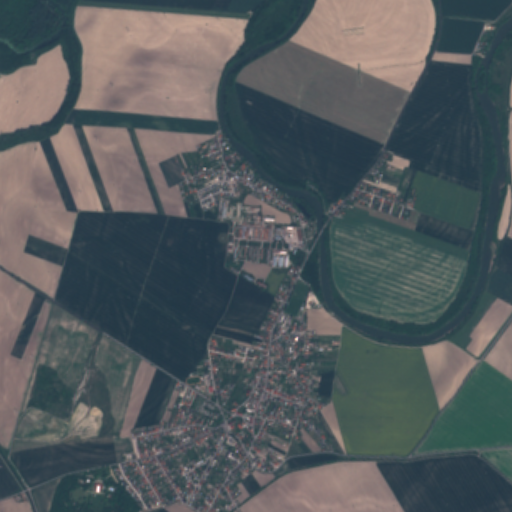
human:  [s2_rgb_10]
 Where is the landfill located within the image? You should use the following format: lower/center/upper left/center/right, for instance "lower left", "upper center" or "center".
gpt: The landfill is located in the lower left of the image.
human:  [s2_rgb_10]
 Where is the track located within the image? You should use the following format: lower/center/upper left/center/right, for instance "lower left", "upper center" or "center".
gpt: The track is located in the lower center of the image.
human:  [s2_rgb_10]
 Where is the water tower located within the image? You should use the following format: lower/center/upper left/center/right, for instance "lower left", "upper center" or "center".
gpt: The water tower is located in the center of the image.
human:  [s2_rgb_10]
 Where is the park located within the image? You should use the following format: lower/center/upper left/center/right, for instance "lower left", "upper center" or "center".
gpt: There is no park in the image.